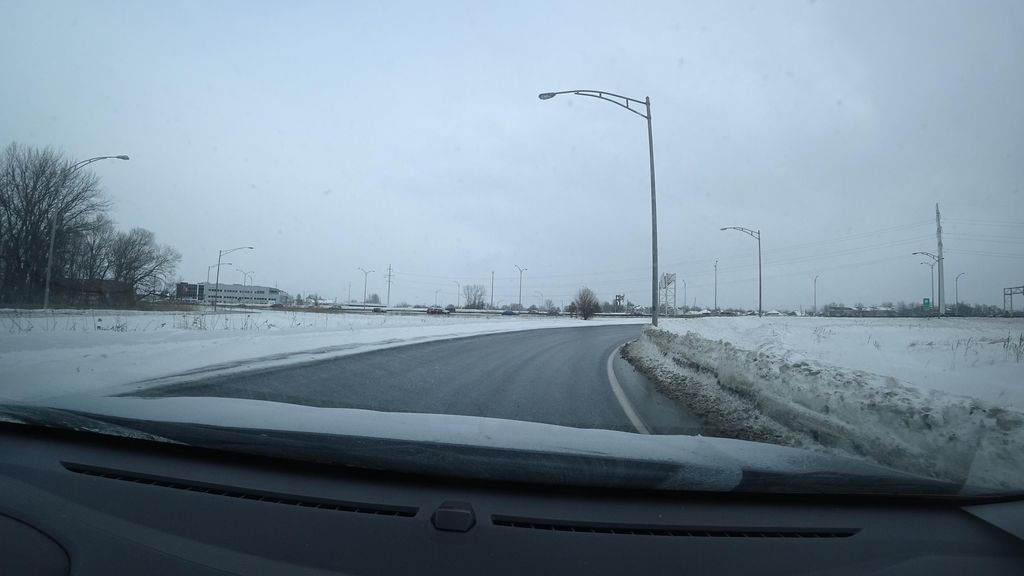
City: quebec_city